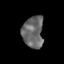
Tissue: lung
Cell type: Epithelial cells
Senescence score: 0.1874
Nuclear area (px): 658
Mean DAPI intensity: 104.029